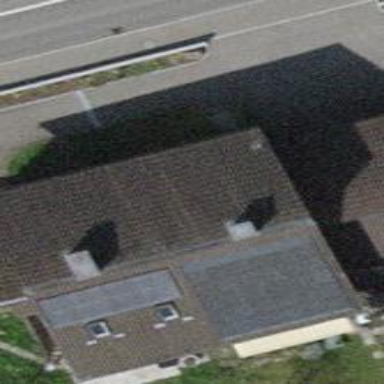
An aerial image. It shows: Semidetached house.